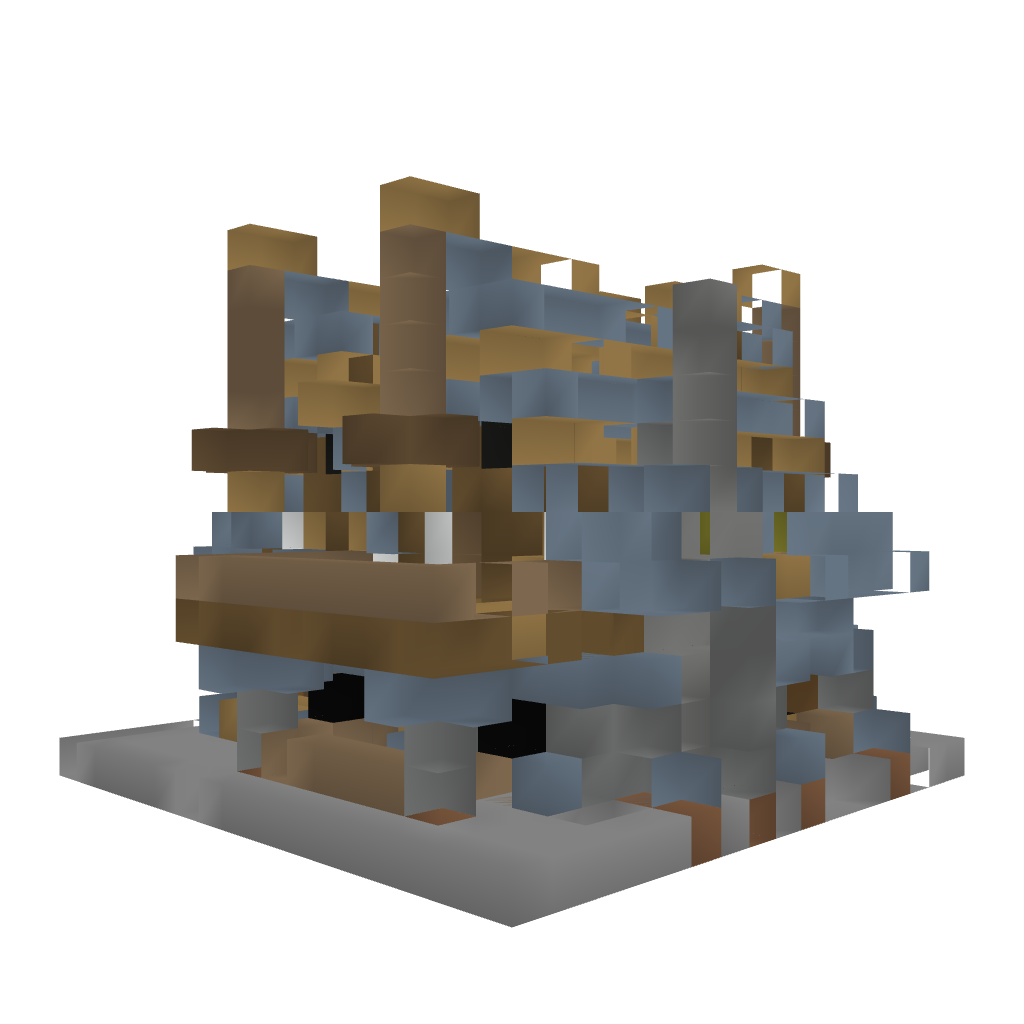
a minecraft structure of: Medieval House